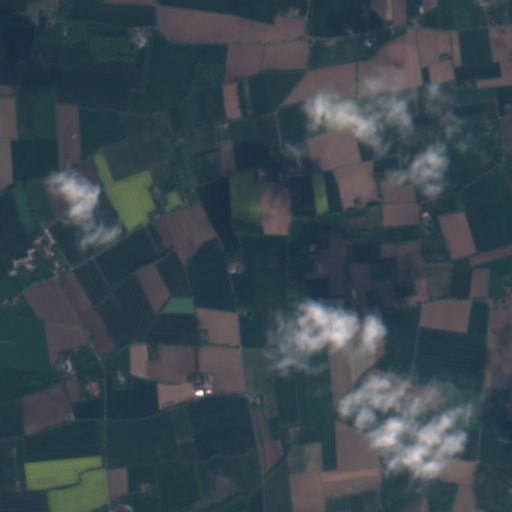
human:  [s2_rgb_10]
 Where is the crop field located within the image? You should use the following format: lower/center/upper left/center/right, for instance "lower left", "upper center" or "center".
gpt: There is no crop field in the image.